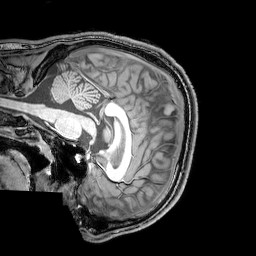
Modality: T1w
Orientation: sagittal
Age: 23
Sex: male
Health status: healthy
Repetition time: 0.081 s
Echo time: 0.037 s